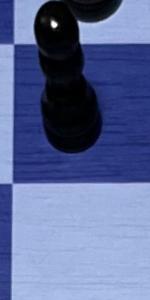
Label: Empty